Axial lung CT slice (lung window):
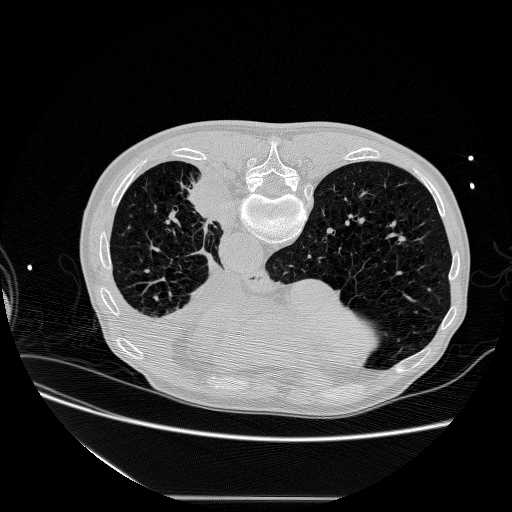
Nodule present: no